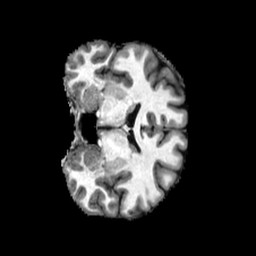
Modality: T1w
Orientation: coronal
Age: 26
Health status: healthy
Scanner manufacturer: philips
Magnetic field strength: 3 T
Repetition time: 0.007891 s
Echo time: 0.003654 s